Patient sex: F
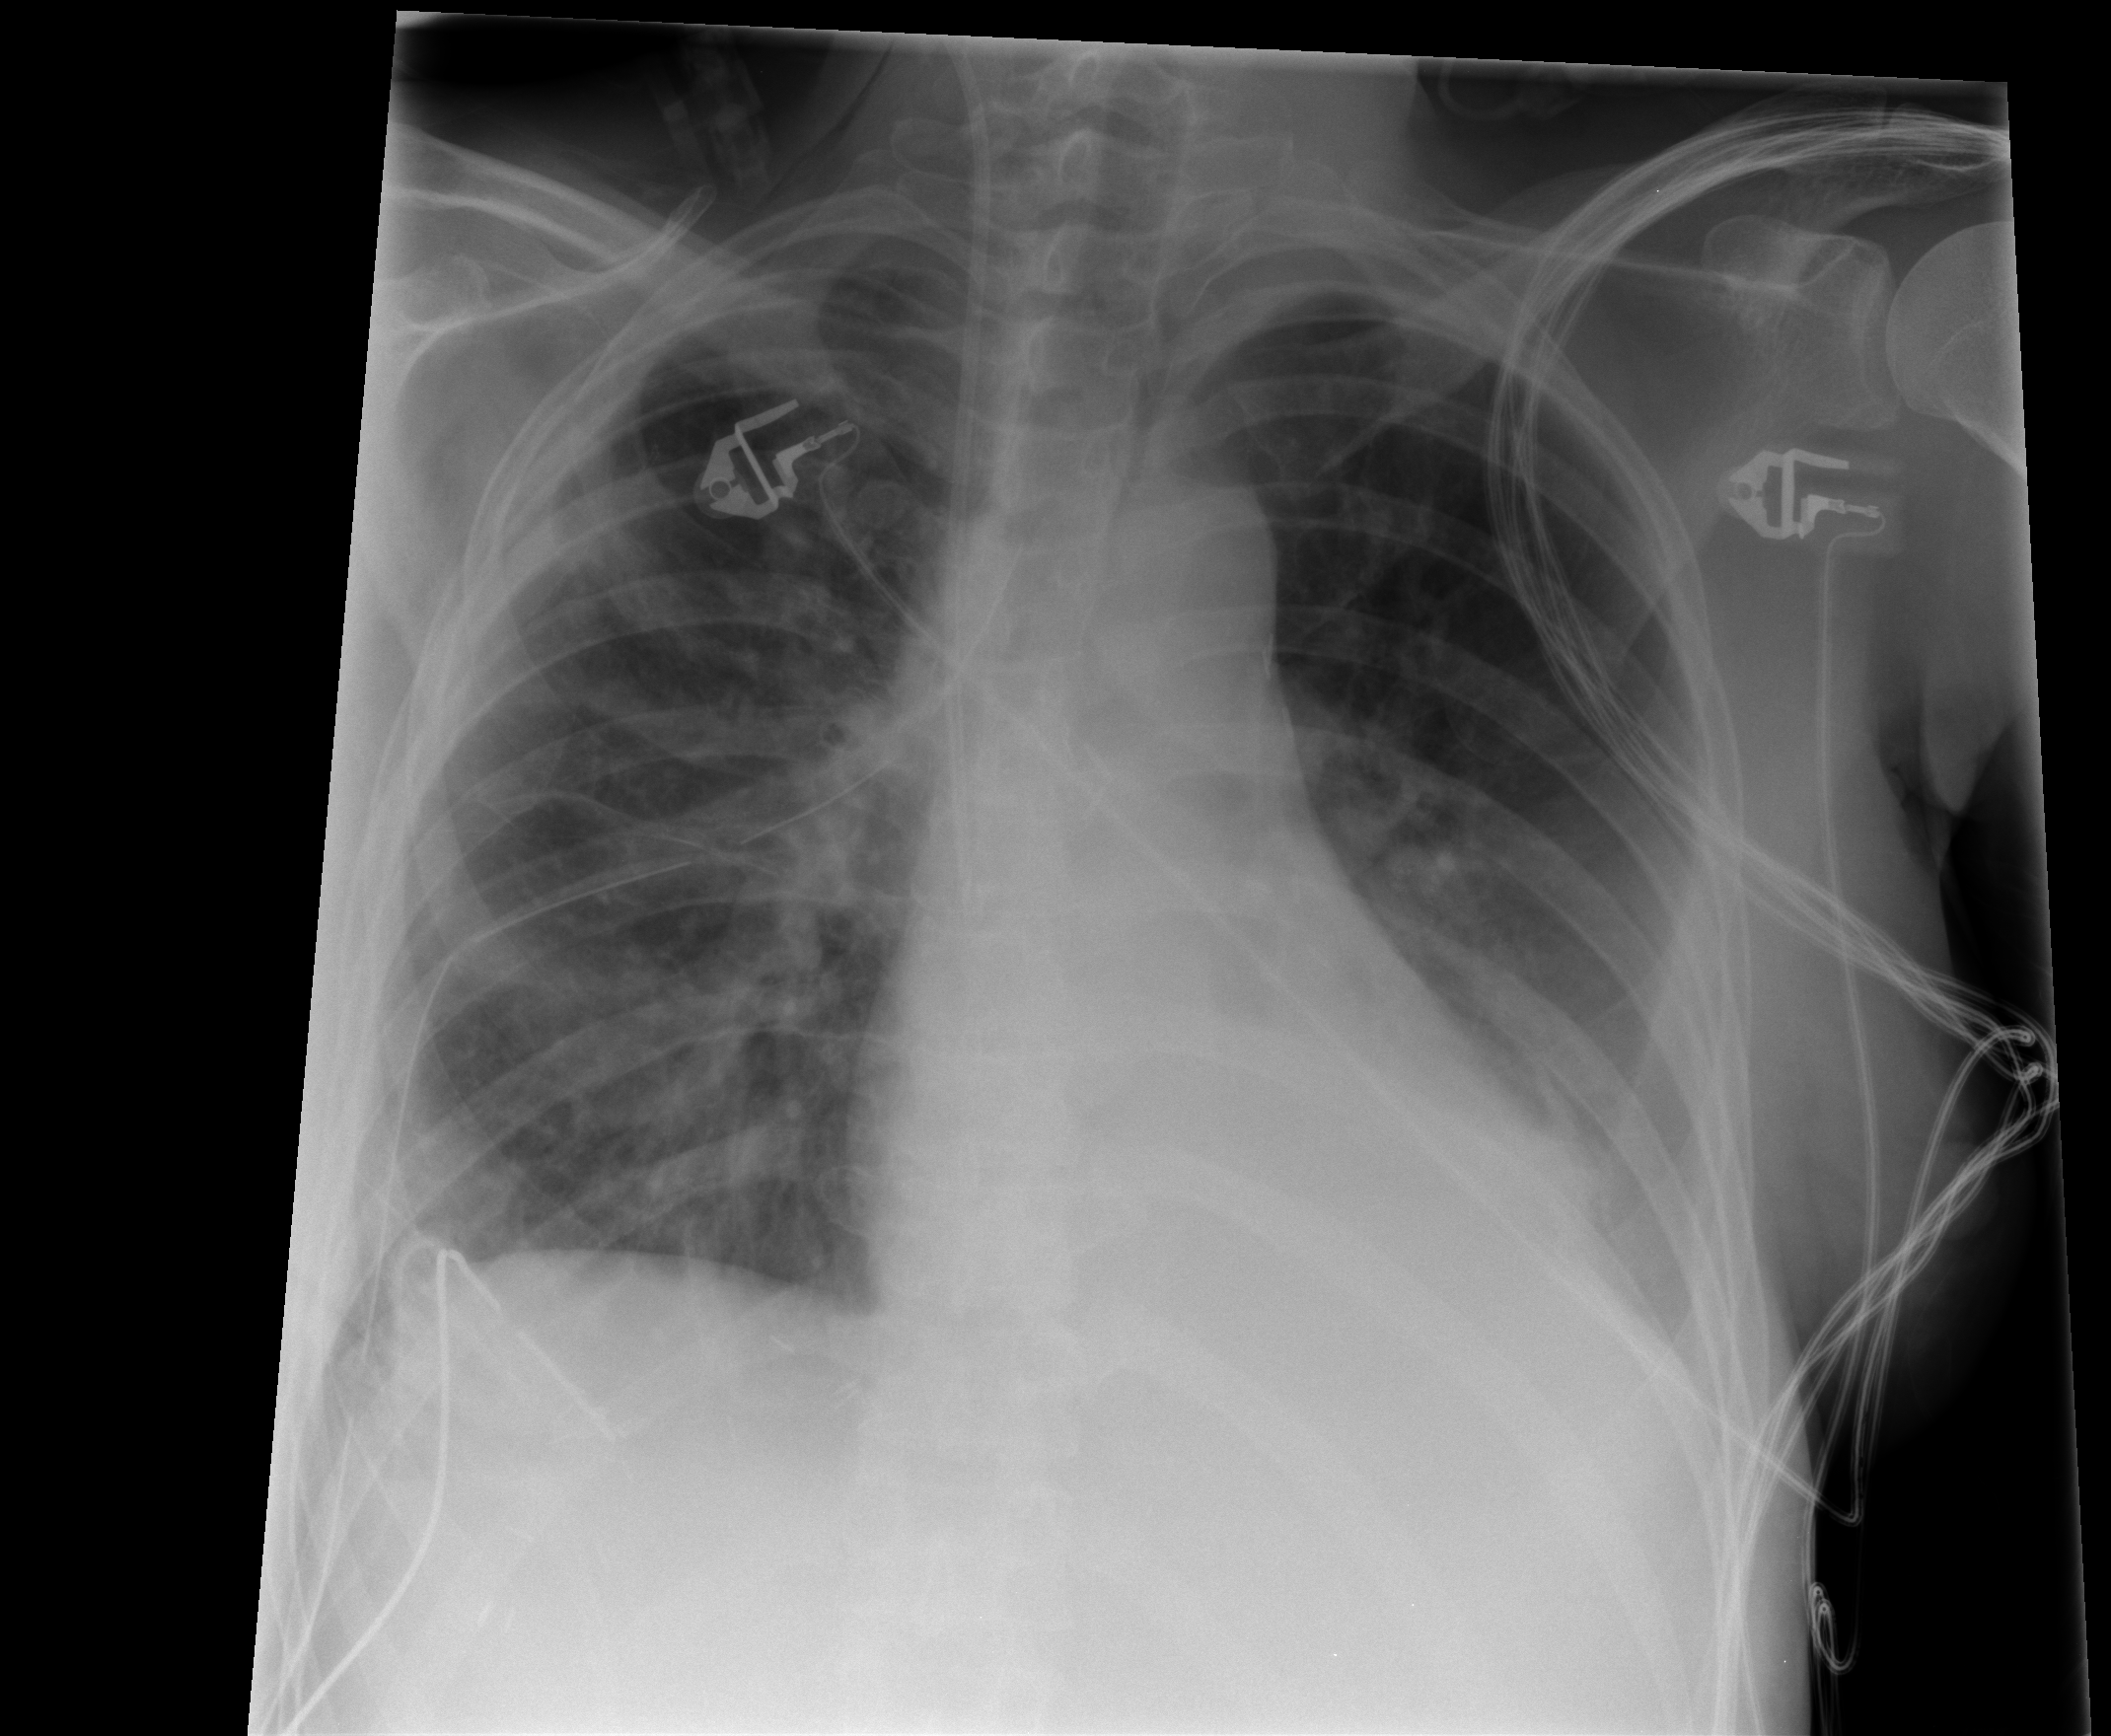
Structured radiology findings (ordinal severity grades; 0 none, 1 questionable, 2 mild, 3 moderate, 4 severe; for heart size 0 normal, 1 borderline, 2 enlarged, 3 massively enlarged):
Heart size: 0
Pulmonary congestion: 0
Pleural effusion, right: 0
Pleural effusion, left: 2
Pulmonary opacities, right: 0
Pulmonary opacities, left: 0
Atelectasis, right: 2
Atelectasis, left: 2